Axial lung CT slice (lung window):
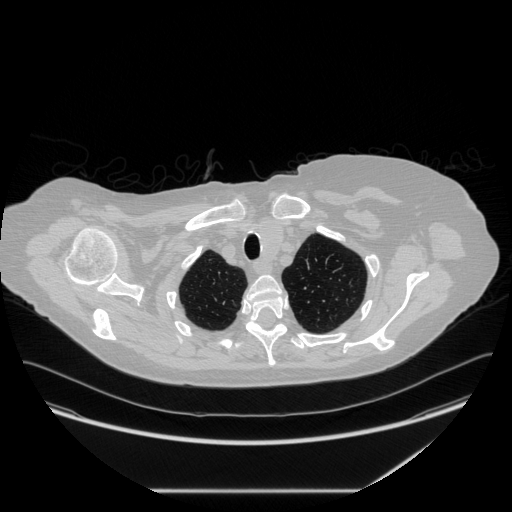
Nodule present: no